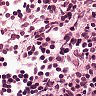
Metastatic tissue present: no